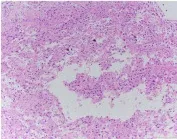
Pathological examination of surgical specimen including DNA methylation analysis. : The greatest degree of nuclear atypia was seen in regions adjacent to the necrosis.
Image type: pathology (h&e)